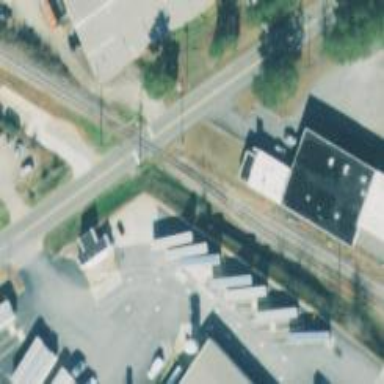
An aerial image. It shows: Railway spur junction.